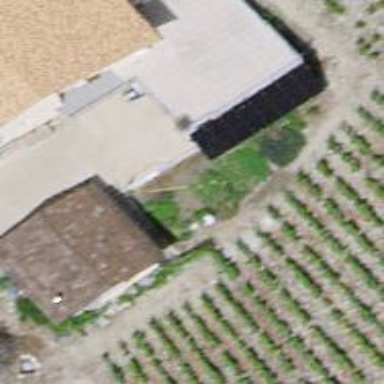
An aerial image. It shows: Rural barn.